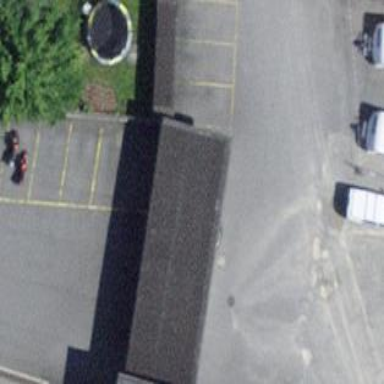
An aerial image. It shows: View of roof of building.